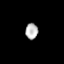
Tissue: prostate
Cell type: T cells
Senescence score: 0.2692
Nuclear area (px): 196
Mean DAPI intensity: 181.168